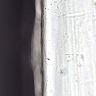
Metastatic tissue present: no